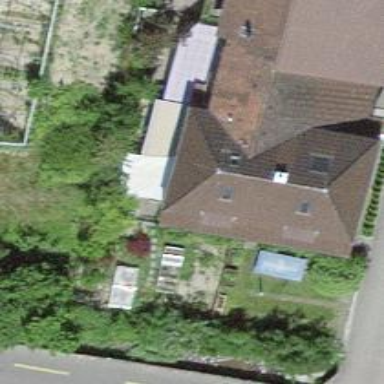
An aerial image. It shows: Residential building.